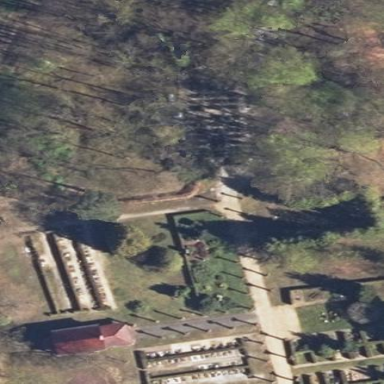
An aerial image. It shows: Cemetery with fence around it.